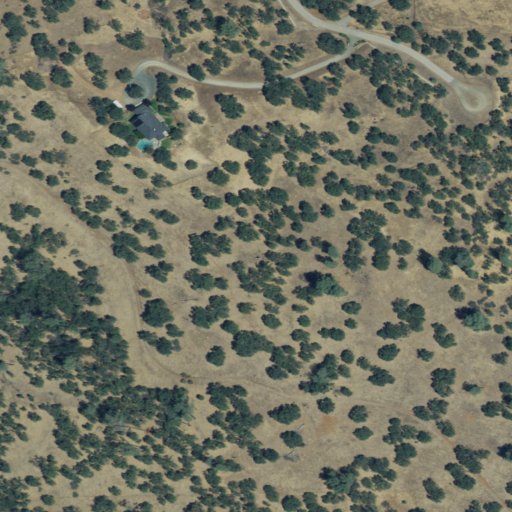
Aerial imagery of mountain in California named Howard Hill containing shrub, deciduous forest, grassland, evergreen forest, and open development